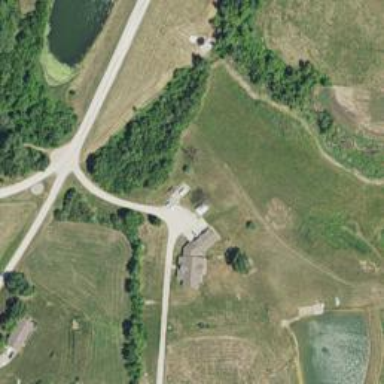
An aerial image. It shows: Driveway.